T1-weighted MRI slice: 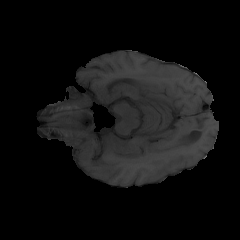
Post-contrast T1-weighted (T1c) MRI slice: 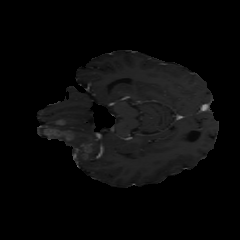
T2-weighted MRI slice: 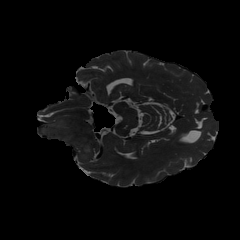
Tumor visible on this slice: yes